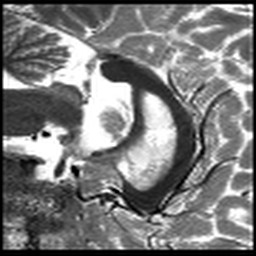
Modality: T1map
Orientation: sagittal
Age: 21
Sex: male